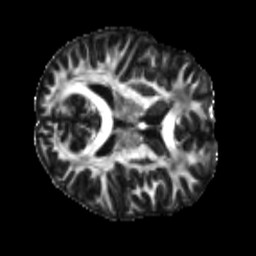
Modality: FA
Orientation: axial
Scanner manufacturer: siemens
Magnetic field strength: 3 T
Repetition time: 4 s
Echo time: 0.0594 s